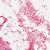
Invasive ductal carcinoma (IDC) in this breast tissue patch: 0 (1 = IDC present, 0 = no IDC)